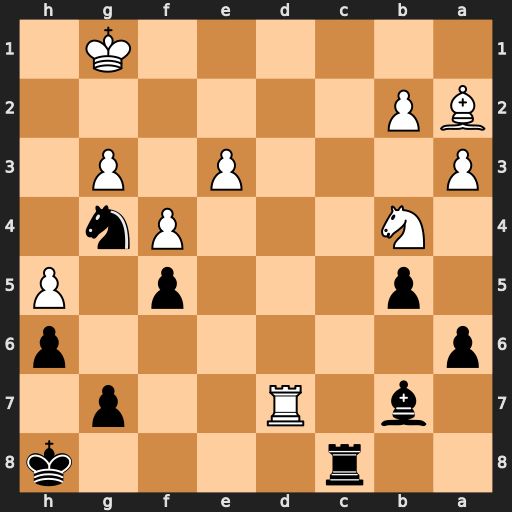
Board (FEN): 2r4k/1b1R2p1/p6p/1p3p1P/1N3Pn1/P3P1P1/BP6/6K1
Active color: b
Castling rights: -
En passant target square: -
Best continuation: Rc1+ Rd1 Rxd1#